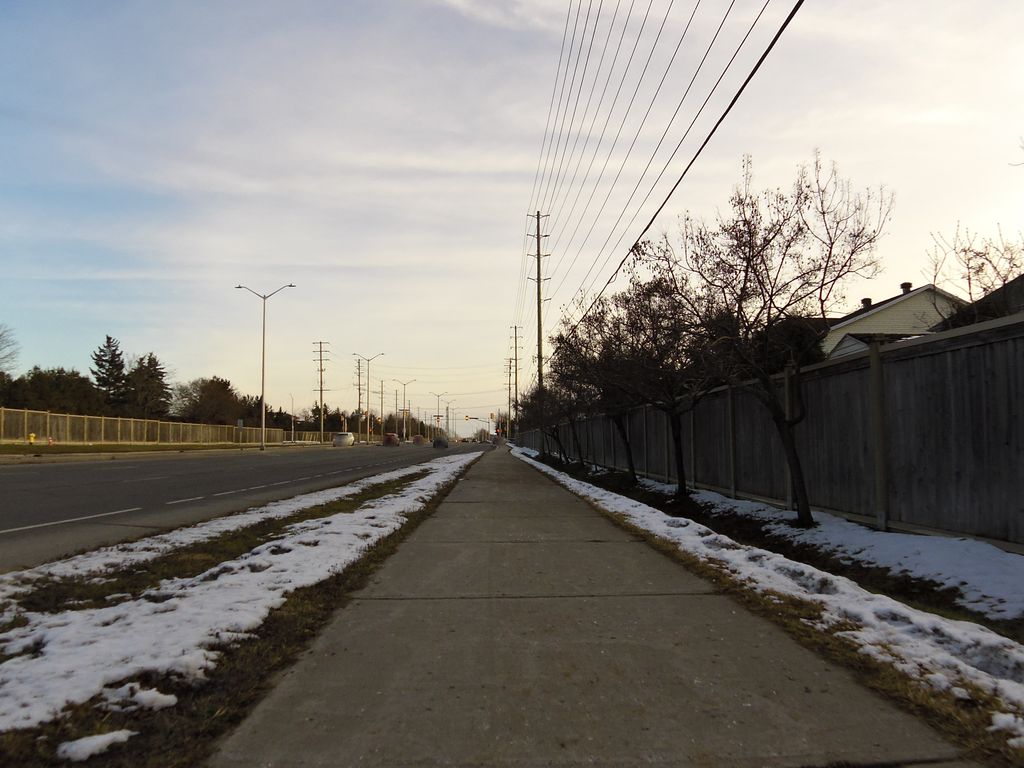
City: ottawa-gatineau